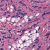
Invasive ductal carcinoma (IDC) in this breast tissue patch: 0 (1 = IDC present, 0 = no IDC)